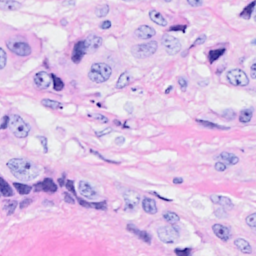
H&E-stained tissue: Breast